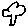
Label: tree